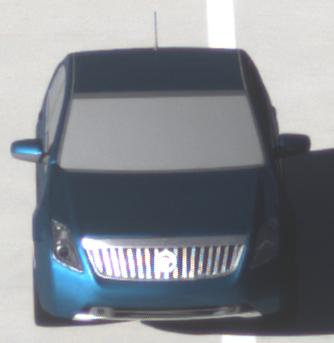
Make: Mercury
Model: Milan
Detailed model: -
Model produced from: 2009
Model produced until: 2010
Doors: 4
Color: blue
Road condition: dry road
Daytime: morning or afternoon
Contrast: high contrast